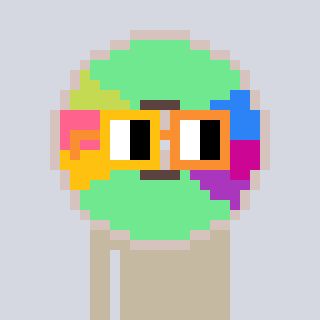
a pixel art character with square yellow and orange glasses, a cd-shaped head and a orange-colored body on a cool background